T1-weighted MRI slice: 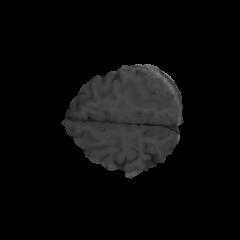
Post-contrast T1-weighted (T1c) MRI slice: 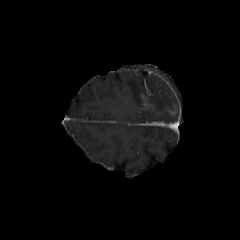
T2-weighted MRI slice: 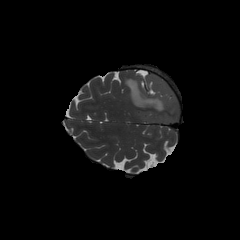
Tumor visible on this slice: yes